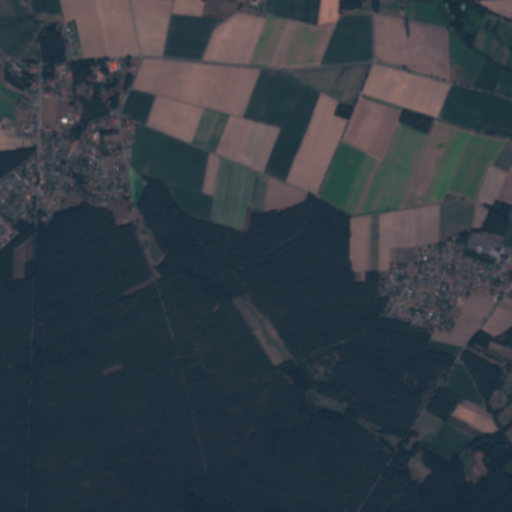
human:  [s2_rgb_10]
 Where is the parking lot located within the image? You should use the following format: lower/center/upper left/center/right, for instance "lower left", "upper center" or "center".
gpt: The parking lot is located in the upper left of the image.
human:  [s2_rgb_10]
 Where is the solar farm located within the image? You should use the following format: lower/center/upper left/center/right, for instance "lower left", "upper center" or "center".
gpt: The solar farm is located in the center right of the image.
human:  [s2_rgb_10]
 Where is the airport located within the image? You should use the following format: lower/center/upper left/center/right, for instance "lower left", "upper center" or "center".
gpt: There is no airport in the image.